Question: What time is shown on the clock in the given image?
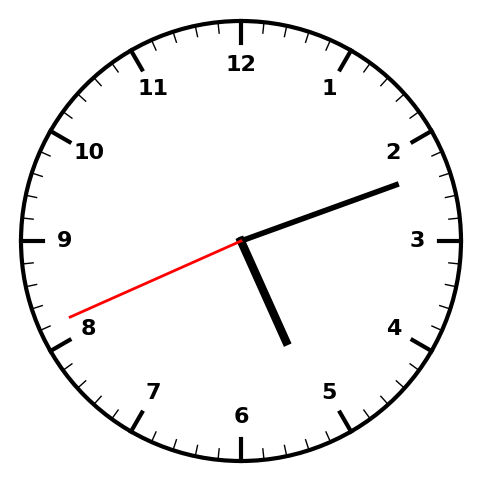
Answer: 05:11:41